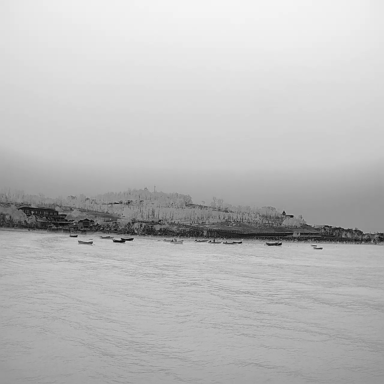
There are 13 bulk_carriers in the infrared image.